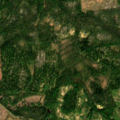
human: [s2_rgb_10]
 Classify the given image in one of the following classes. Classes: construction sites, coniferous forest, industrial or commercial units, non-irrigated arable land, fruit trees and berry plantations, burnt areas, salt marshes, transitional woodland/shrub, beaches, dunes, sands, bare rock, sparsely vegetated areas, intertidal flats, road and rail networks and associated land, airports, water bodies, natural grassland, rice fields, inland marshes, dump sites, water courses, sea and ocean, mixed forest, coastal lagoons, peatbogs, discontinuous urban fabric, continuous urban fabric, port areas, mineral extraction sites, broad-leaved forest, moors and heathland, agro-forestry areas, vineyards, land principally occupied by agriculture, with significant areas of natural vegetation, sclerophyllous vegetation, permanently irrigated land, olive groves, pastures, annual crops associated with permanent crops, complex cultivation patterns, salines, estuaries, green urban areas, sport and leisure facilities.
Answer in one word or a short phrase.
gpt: coniferous forest, mixed forest, transitional woodland/shrub